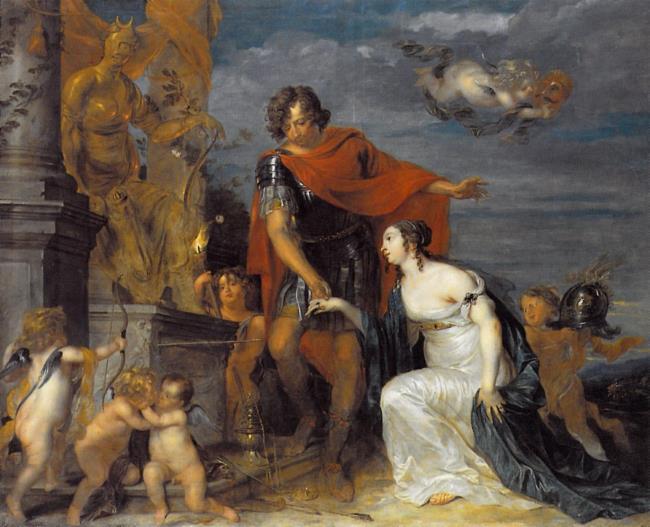
Title: Jason and Medea
Artist: Thomas Willeboirts Bosschaert
Earliest date: 1647
Latest date: 1647
Genre: painting
Iconography: censer
Keywords: Greek mythology, statue, temple, kneeling, torch, censer, mask